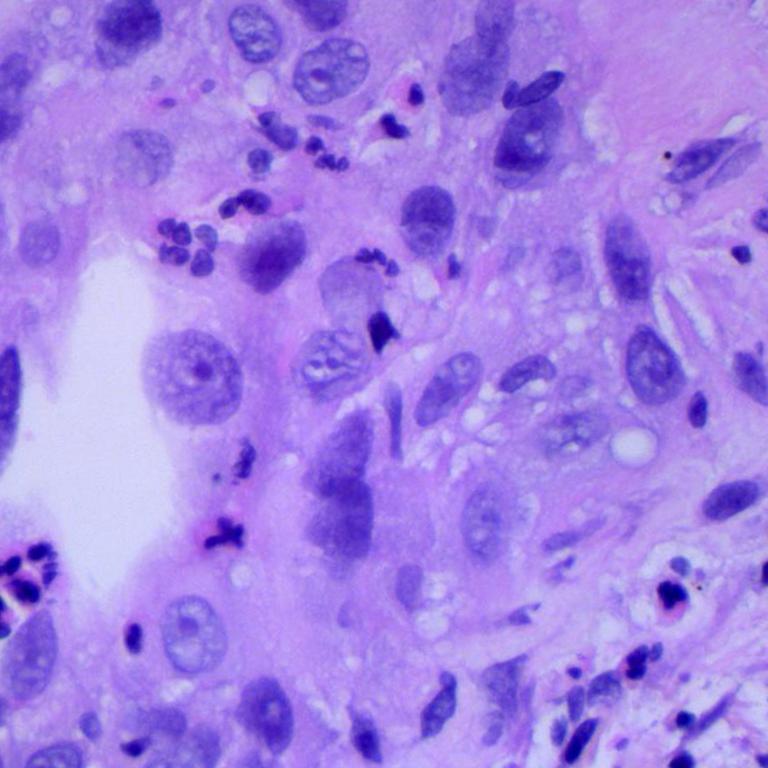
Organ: lung
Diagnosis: squamous carcinomas